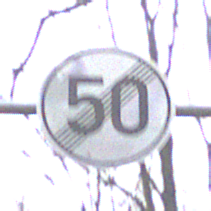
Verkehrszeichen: EndeGeschwindigkeit50
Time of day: Midday
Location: Outdoor (Nature)
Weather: Overcast
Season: Autumn
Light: Natural